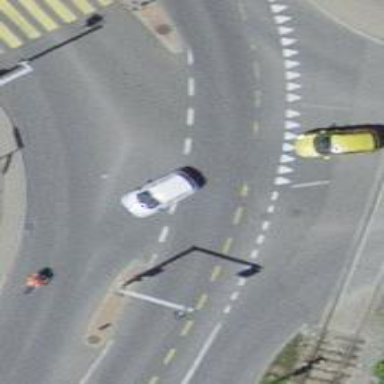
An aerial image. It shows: Road with traffic signals.